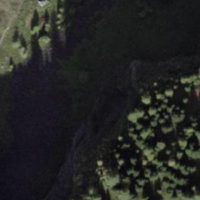
EUNIS habitat code: 23
Species observed at this site:
Vaccinium vitis-idaea
Astrantia major